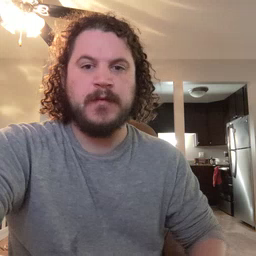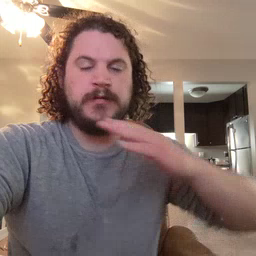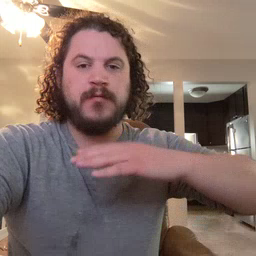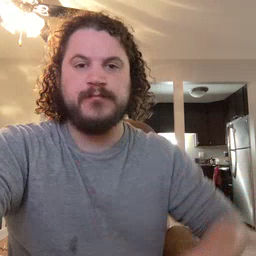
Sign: table